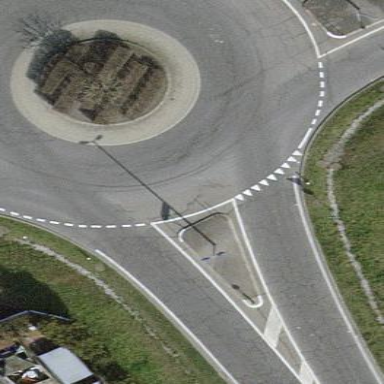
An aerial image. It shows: The primary highway has asphalt surface and features roundabout. There are no sidewalks.